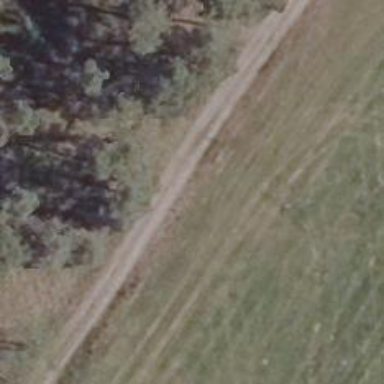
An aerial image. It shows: Track with grade5 tracktype.